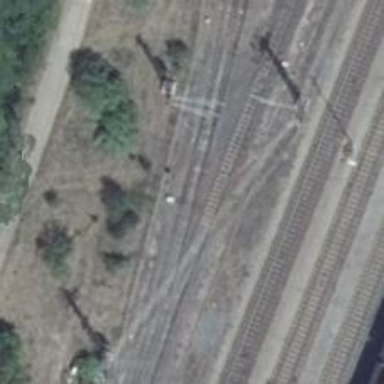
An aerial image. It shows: Railway switch.